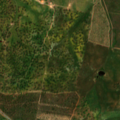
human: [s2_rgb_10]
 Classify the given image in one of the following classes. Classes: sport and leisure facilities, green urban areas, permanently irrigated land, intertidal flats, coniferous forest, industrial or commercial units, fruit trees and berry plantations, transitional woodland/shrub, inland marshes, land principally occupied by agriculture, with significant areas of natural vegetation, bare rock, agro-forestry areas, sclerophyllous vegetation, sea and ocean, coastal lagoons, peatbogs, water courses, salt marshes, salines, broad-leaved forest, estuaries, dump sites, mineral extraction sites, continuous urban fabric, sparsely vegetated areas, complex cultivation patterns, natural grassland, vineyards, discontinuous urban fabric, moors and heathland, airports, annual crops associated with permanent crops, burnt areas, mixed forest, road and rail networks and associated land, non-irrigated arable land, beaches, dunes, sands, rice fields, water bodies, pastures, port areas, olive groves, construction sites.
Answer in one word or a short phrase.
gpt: continuous urban fabric